Question: Hi folks I have a couple of questions.
We installed the trial version of Sitefinity. I've created a project on my machine and everything seems to be running well. I started developing and getting a sense of the CMS. I uploaded the project on TFS and my colleague got the sources, but when he builds the solution its seems of all the refrences are missing and does not compile because it does not find the namespace Telerik.Sitefinity.Cloud.WindowsAzure in the class AzureWebRole.cs,
1.What to do so when creating a project the corresponding side can work freely.
When he tries to create a project he gets the following exception.
1. What should be done so he can create a project? What I find strange is that the default project is getting hosted and the solution is being build without problems but others project which are added are problematic.
- The second problem was fixed when removed offline projects which were with missing references. The First question remains -> how to create a WebApp under source control so it will be alright on other workstations.
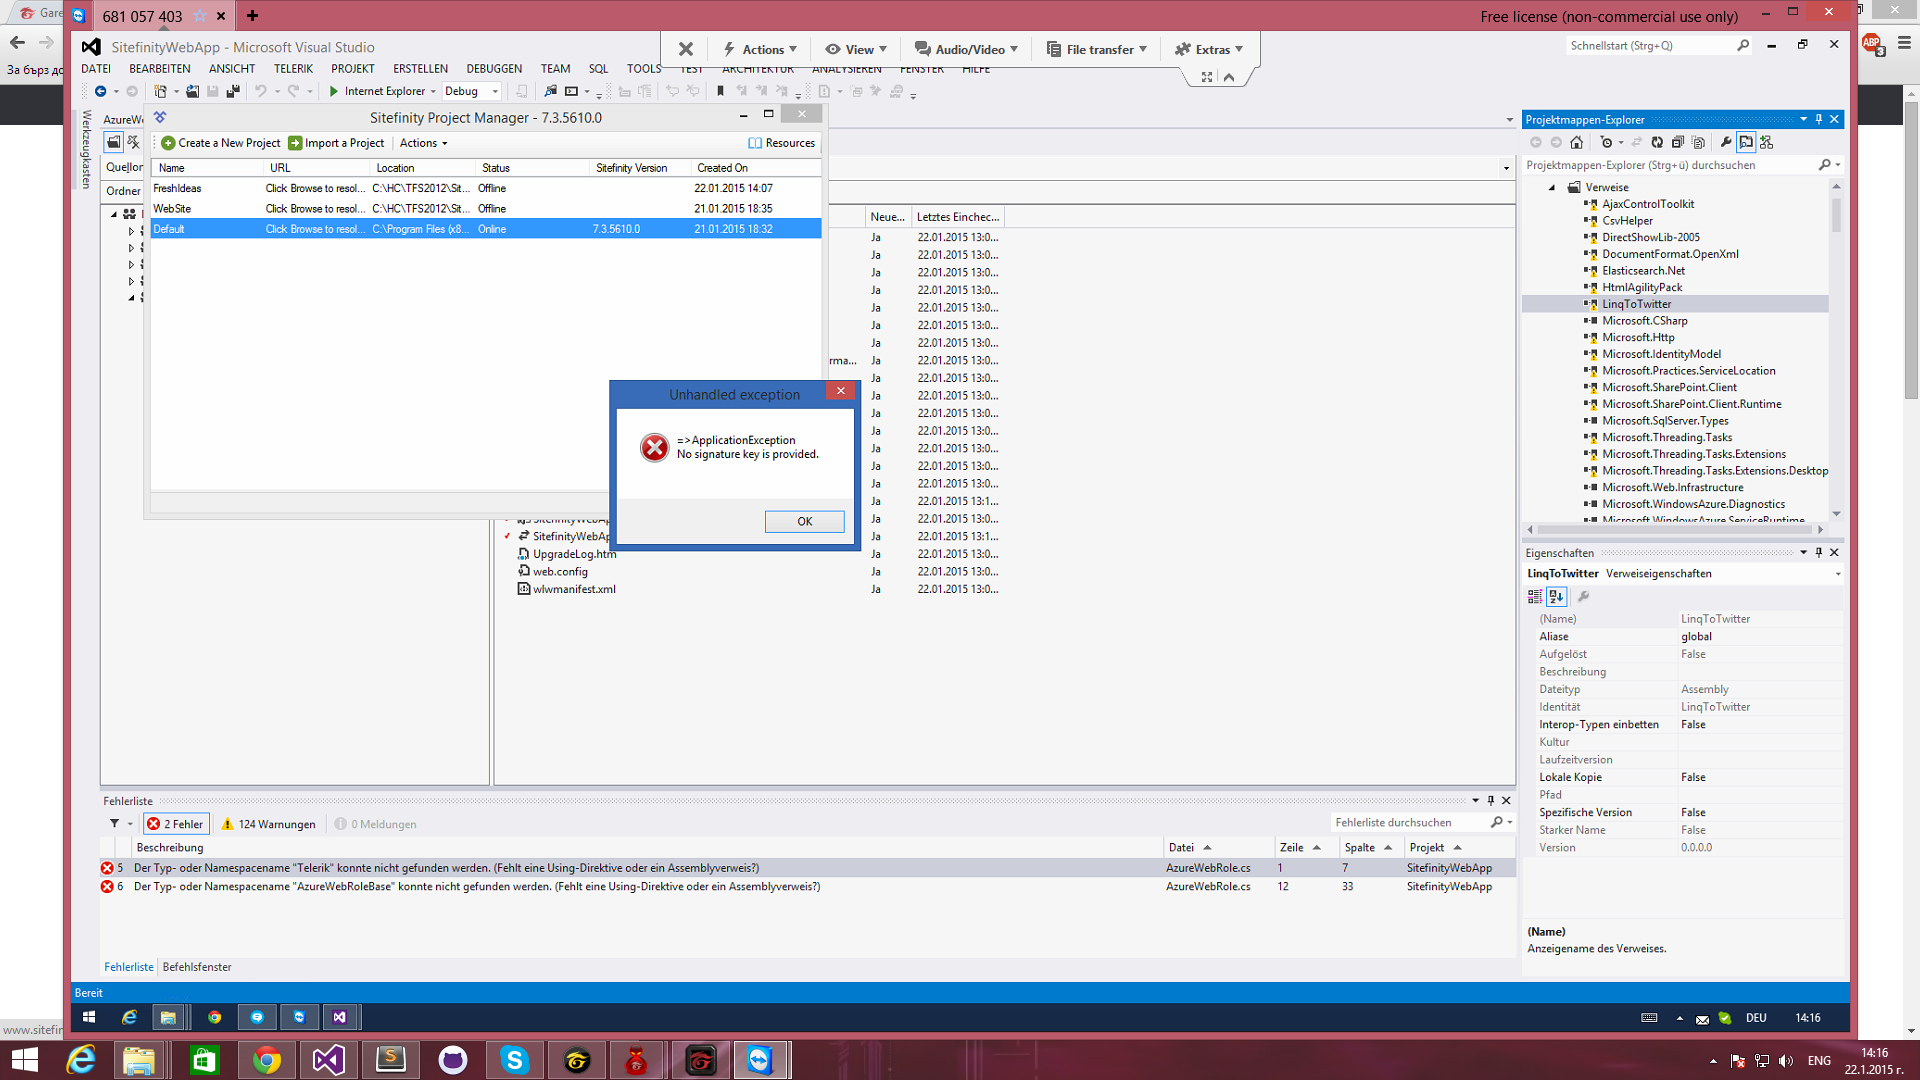
Answer: For sitefinty you need to checkin all DLLs in the bin, except for the sitefinitywebapp.dll